Frequency: 90000
Velocity: 0,279
Power: 48,9
Pulse duration: 0,0000001
Pass count: 1
Magnification: 10
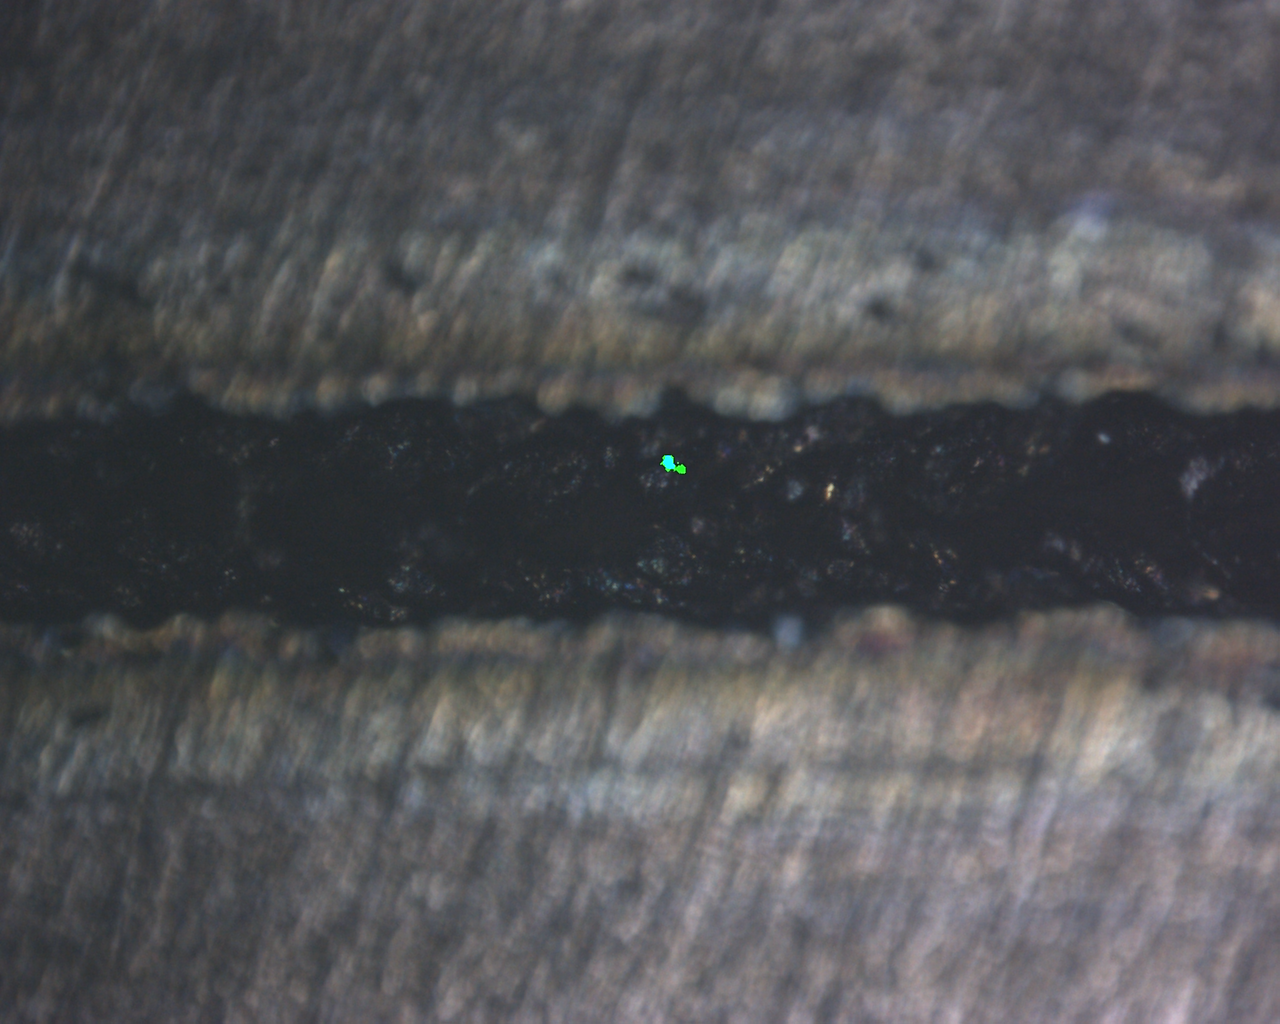
Measured width: 107.905
Other width: 92.428